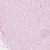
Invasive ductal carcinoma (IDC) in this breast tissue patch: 0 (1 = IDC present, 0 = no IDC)